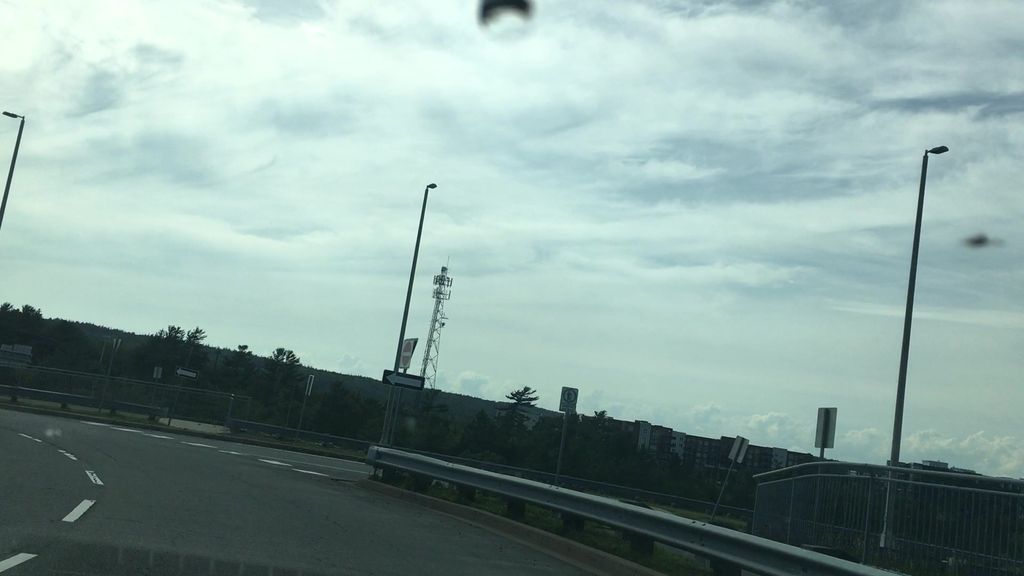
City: halifax